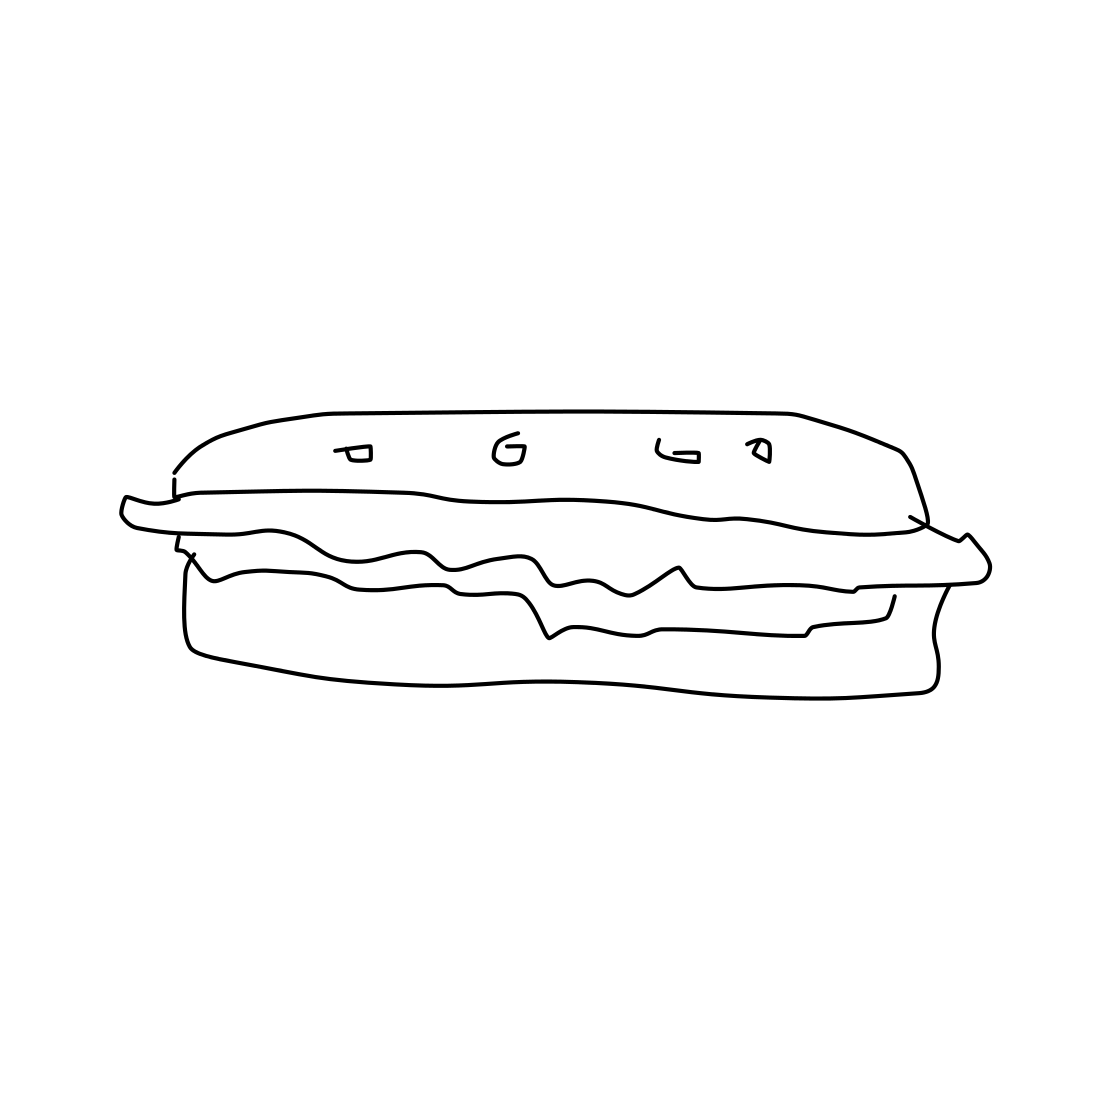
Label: hot-dog